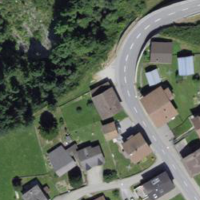
EUNIS habitat code: 55
Species observed at this site:
Dactylorhiza majalis
Ajuga pyramidalis